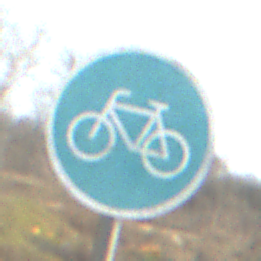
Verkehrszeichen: Radweg
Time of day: MorningAfternoon
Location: Outdoor (Suburban)
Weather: PartlyCloudy
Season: NotSpecified
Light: Natural